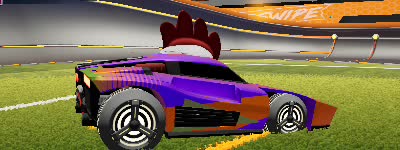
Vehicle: breakout